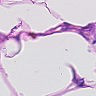
Metastatic tissue present: no